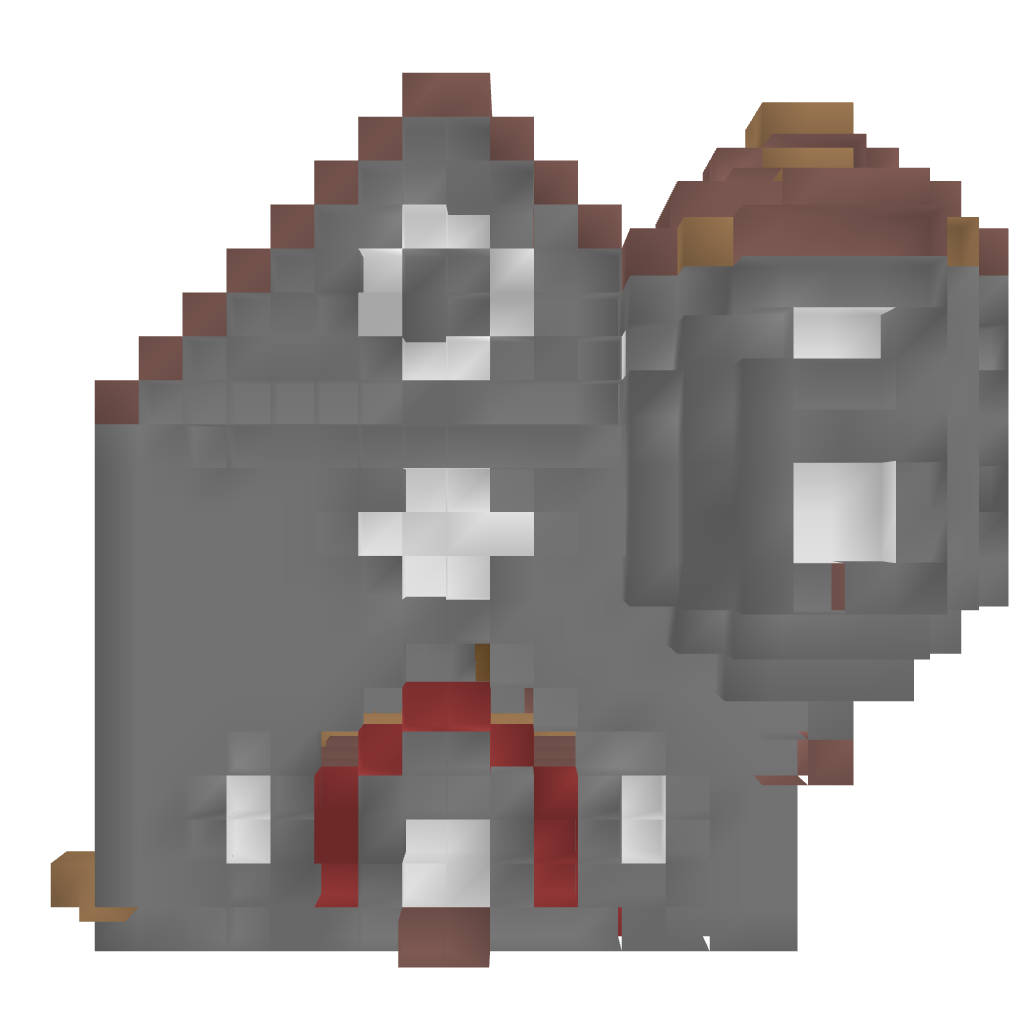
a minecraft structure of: Medieval Church - Pocket Edition bad low quality